Interaction volume radius: 5 \u00c5
Interaction volume height: 15 \u00c5
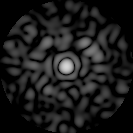
Disorder parameter: 0.8325